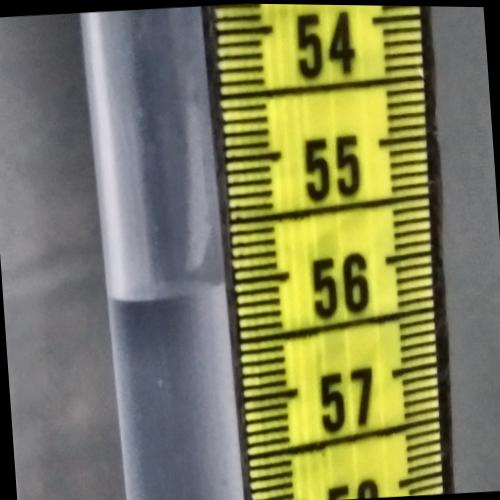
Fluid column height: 56.0 cm